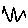
Label: zigzag